Field crop: maize
Growth stage: 2
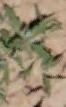
Species: atriplex